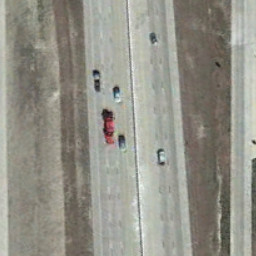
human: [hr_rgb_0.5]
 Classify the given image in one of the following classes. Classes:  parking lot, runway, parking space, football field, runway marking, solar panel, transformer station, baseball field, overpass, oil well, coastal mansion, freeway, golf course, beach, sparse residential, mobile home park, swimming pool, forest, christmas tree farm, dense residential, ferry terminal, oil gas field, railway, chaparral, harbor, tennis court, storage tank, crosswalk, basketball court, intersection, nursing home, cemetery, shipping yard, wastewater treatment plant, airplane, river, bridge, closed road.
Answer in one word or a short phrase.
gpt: freeway